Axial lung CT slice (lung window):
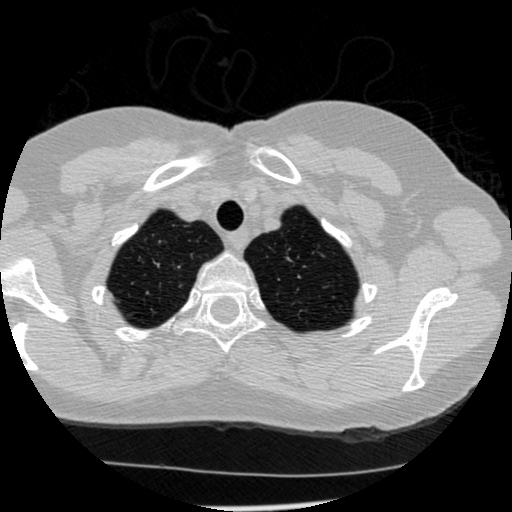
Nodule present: no